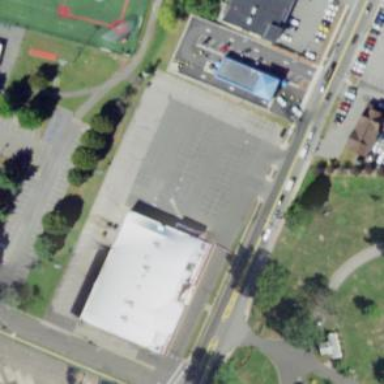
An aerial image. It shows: Building housing bowling alley.